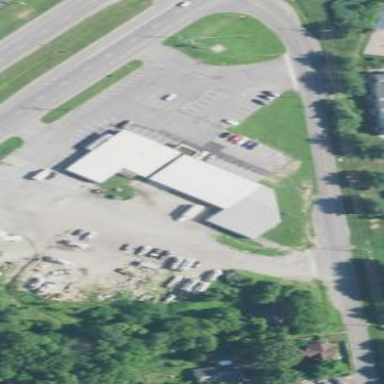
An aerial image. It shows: Commercial building.